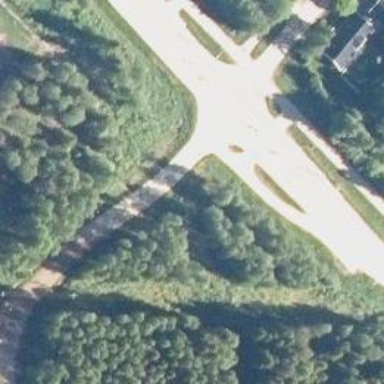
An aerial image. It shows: Asphalt cycleway.